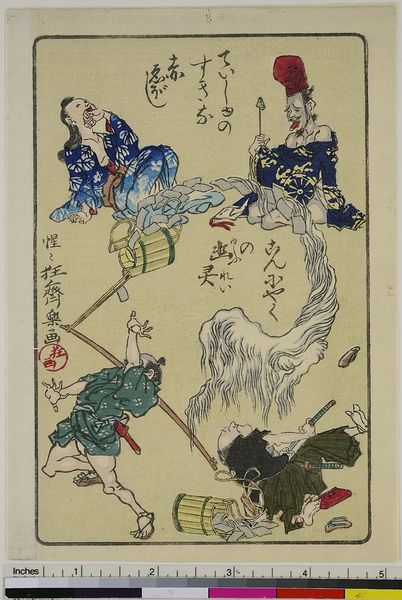
Titel: Sprichwort: Der rote Lieblingshut des Hausherren und Der Geist des Konnyaku, aus der Serie: Einhundert Bilder von Kyosai
Künstler: Kawanabe Ky&#x14D;sai
Standort: Hamburg
Institution: Museum für Kunst und Gewerbe Hamburg
Schlagwörter: hut, holzschnitt, druckgraphik, druckgrafik, gespenst, gestalten, fabelwesen, zeit, ungeheuer, farbholzschnitt, geist, monster, fabeltier, fabeltiere, sprichwort, zwitterwesen, monstrum, edo, reproduktionen, druckerzeugnisse, sprichwörter, eboshi